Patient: sex F, age 49
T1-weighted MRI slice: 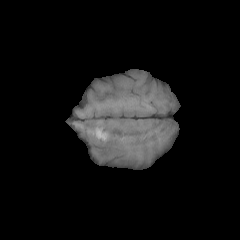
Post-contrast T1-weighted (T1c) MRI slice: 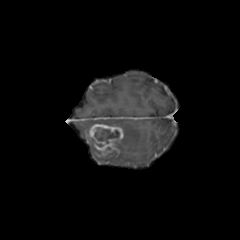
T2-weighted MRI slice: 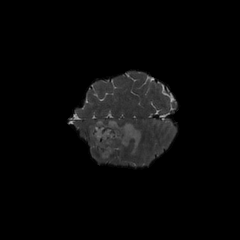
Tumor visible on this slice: yes
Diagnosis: Glioblastoma, IDH-wildtype
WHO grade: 4